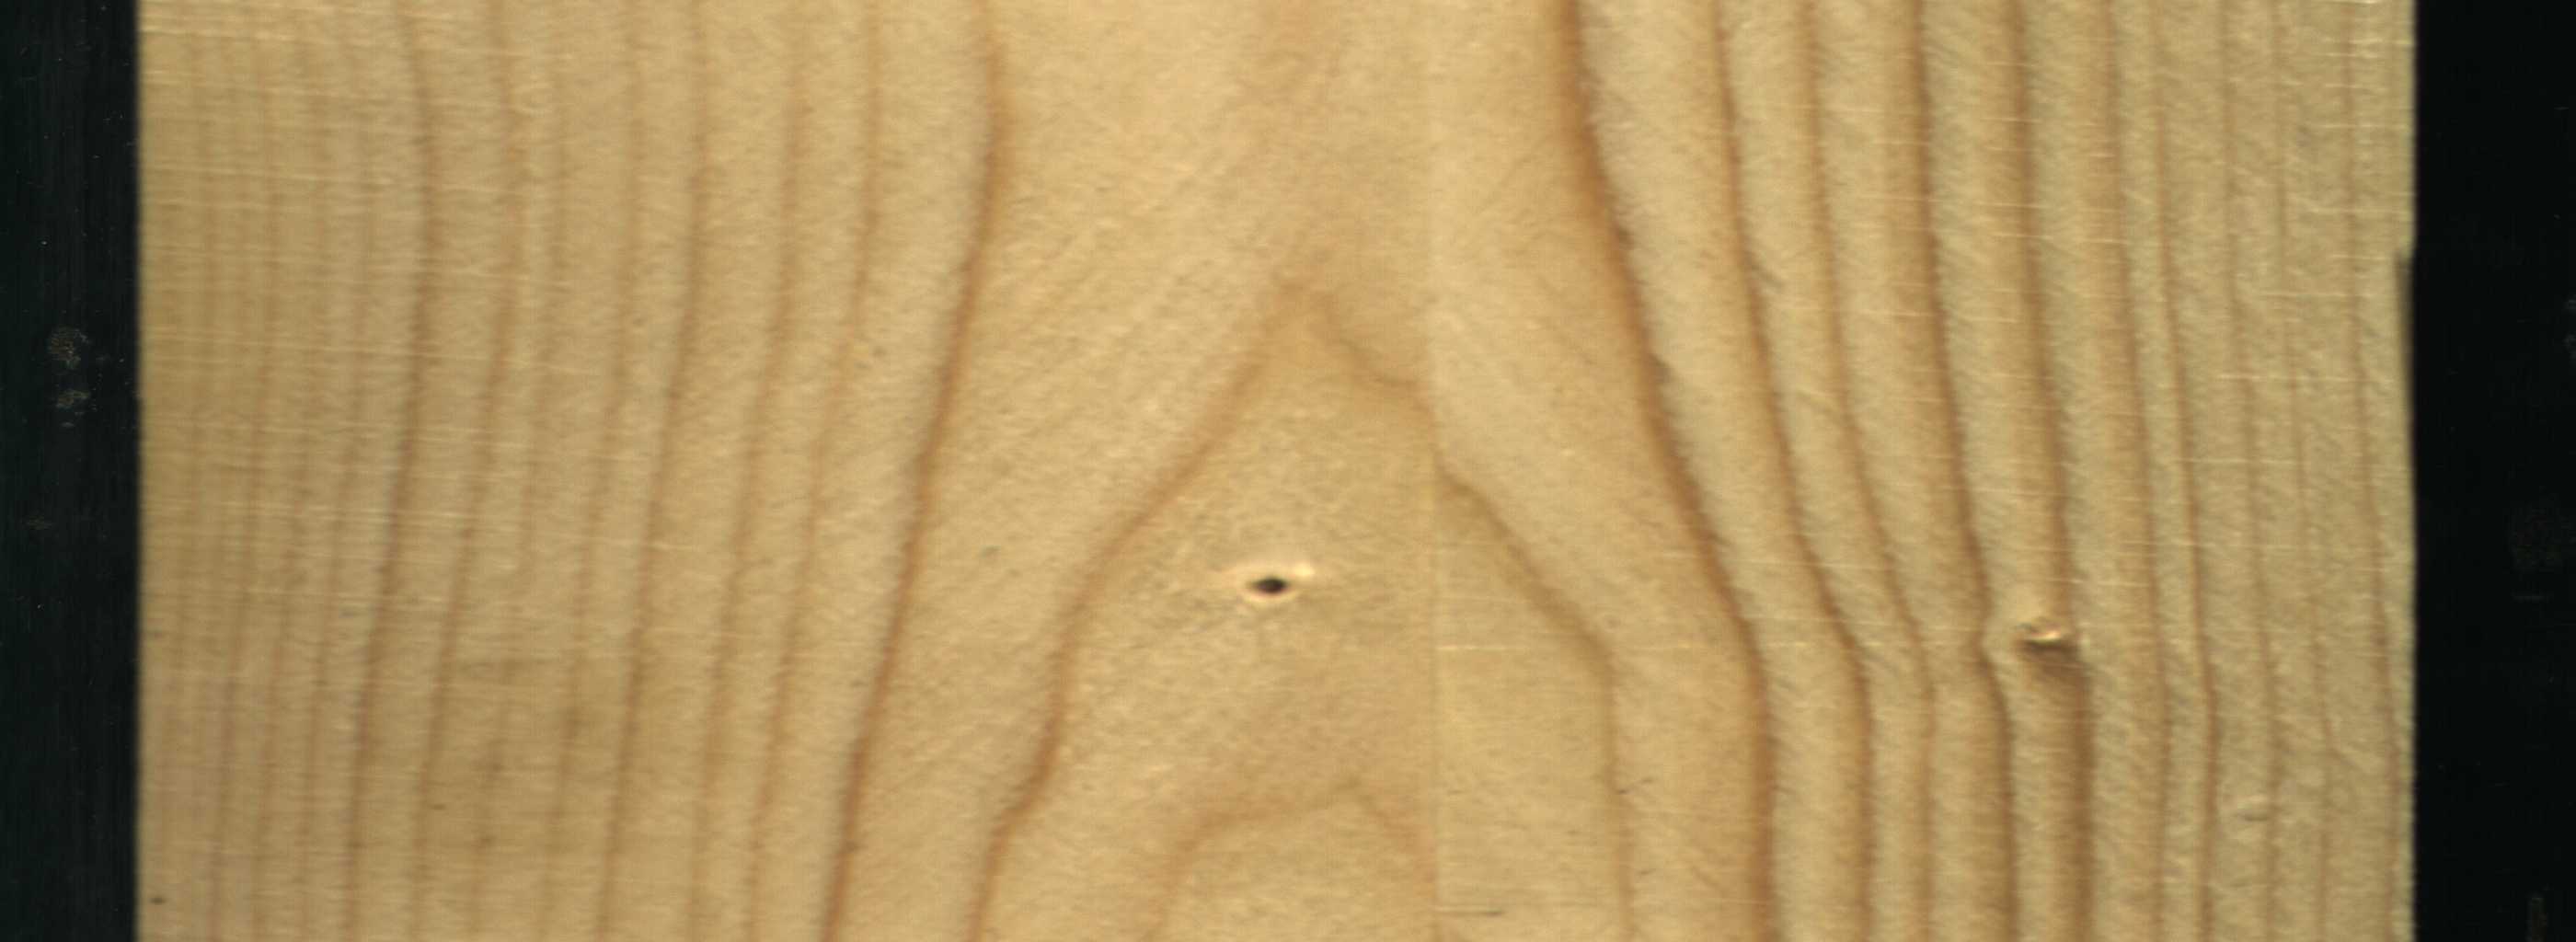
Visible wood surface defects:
Dead_Knot